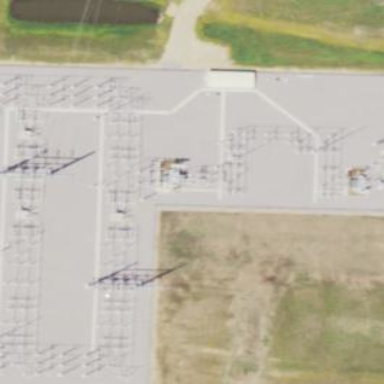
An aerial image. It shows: Fenced power substation at the transmission level.